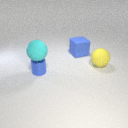
large yellow rubber sphere behind small blue metal cylinder